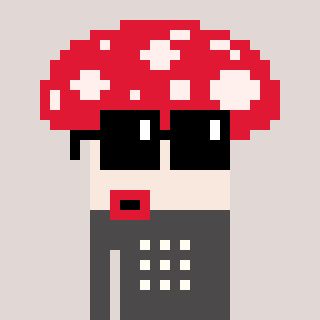
a pixel art character with square black sunglasses, a mushroom-shaped head and a grayscale-colored body on a warm background